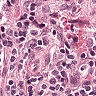
Metastatic tissue present: no